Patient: sex M, age 24
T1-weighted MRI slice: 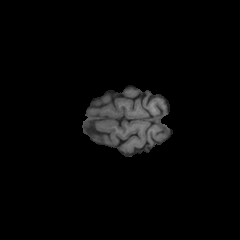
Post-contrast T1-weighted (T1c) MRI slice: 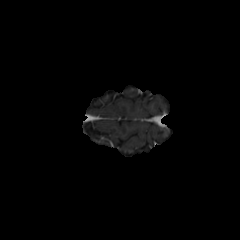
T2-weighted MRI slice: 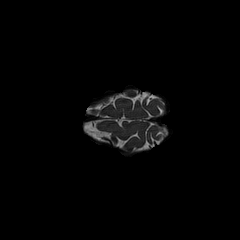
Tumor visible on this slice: no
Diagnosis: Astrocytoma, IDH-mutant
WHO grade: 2